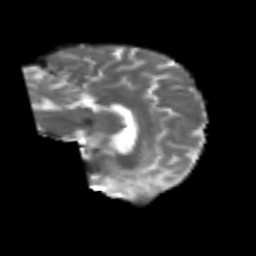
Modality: T2w
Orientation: sagittal
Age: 63
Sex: female
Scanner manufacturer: siemens
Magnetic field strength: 3 T
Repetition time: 4.987 s
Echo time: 0.0792 s